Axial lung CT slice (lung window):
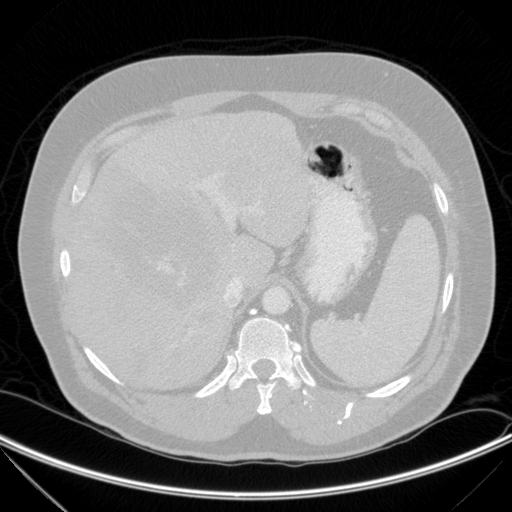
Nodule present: no